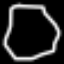
Label: octagon